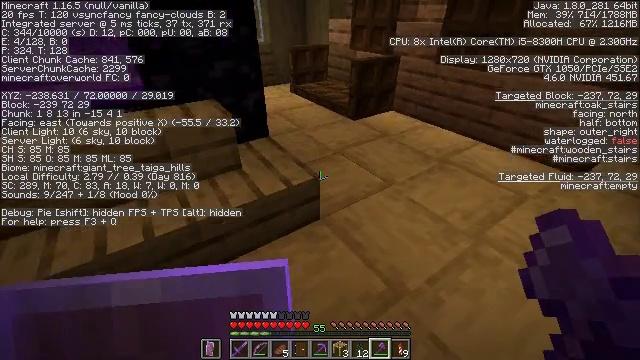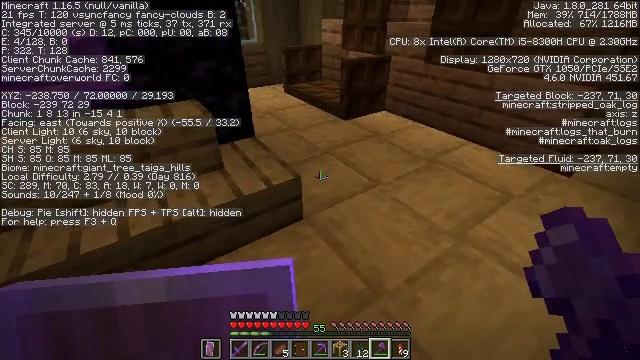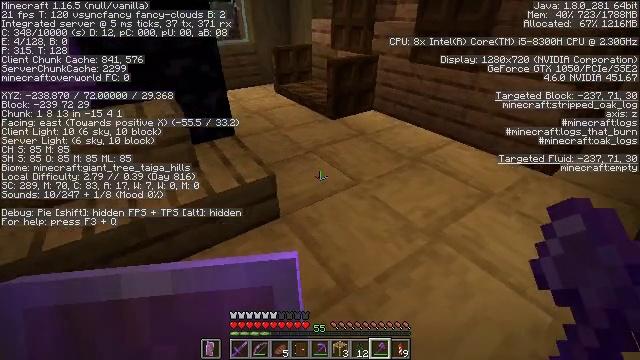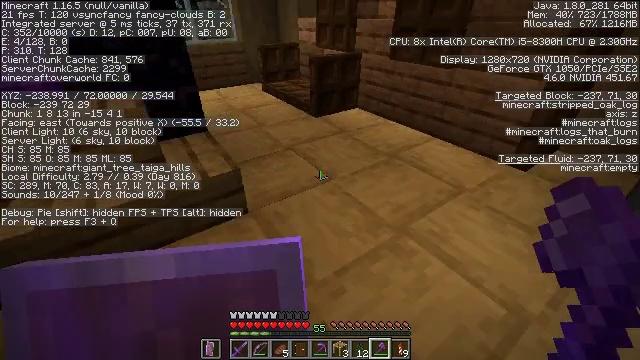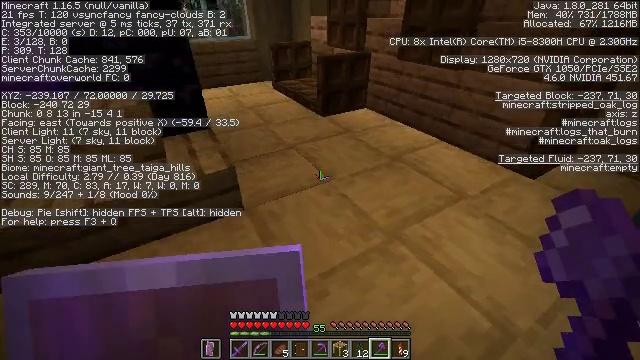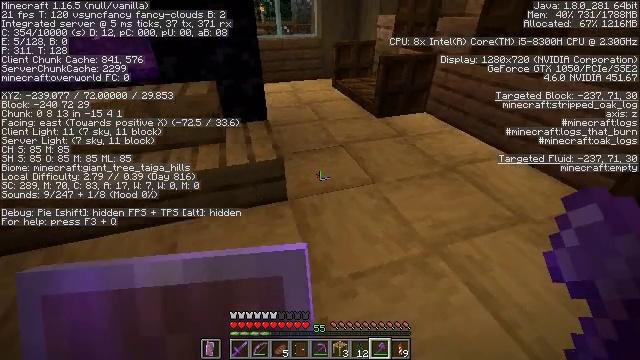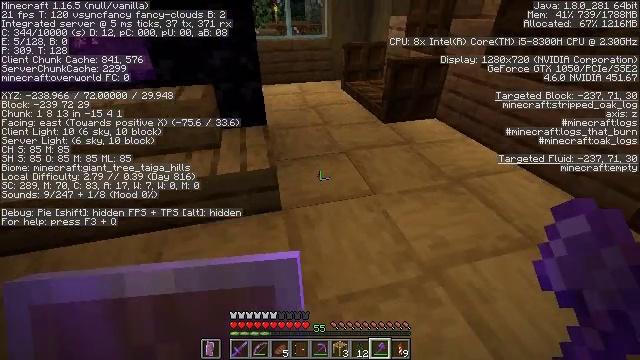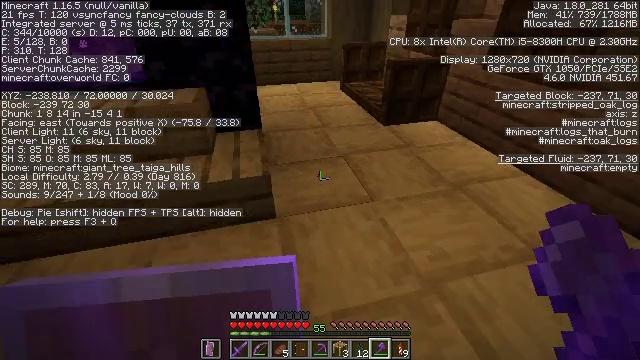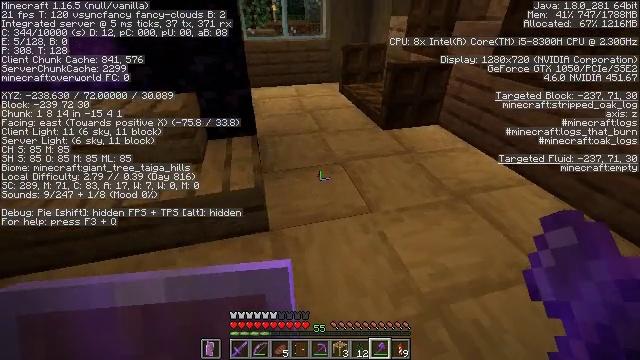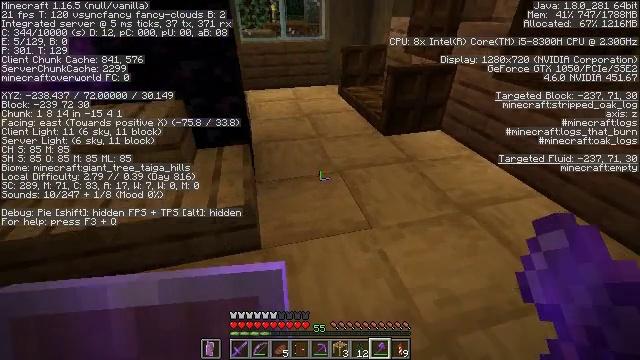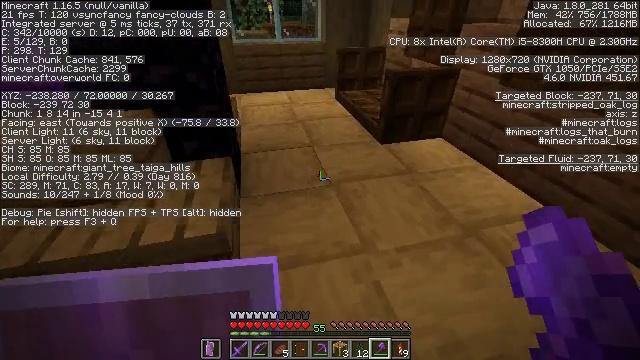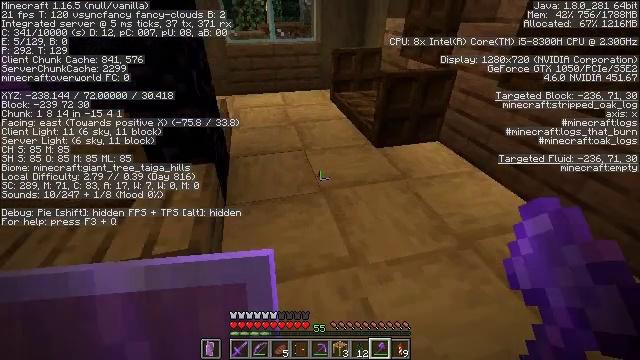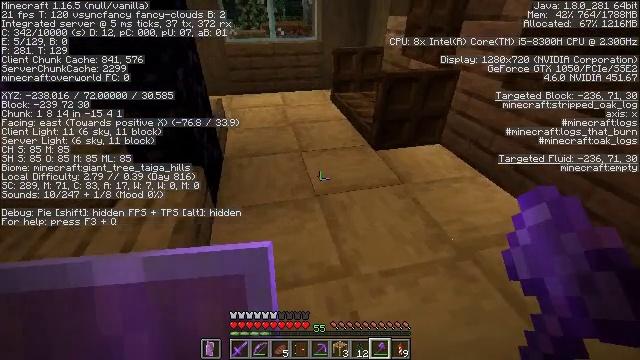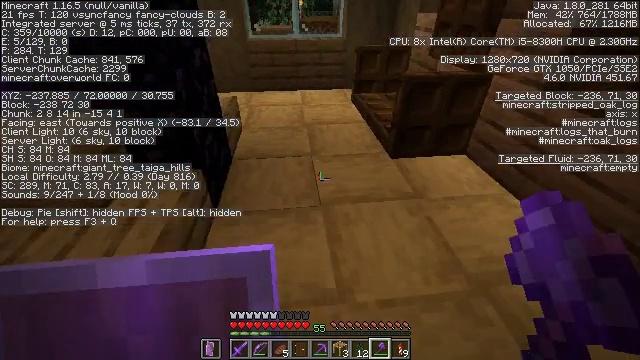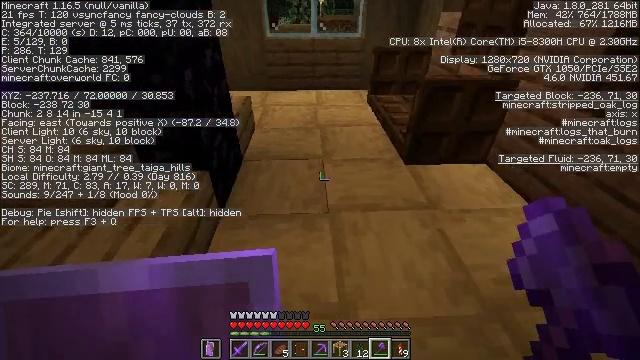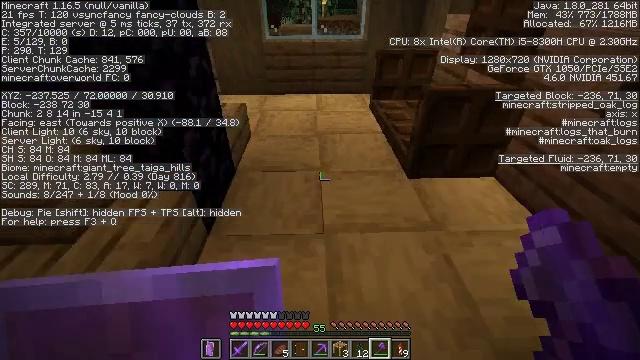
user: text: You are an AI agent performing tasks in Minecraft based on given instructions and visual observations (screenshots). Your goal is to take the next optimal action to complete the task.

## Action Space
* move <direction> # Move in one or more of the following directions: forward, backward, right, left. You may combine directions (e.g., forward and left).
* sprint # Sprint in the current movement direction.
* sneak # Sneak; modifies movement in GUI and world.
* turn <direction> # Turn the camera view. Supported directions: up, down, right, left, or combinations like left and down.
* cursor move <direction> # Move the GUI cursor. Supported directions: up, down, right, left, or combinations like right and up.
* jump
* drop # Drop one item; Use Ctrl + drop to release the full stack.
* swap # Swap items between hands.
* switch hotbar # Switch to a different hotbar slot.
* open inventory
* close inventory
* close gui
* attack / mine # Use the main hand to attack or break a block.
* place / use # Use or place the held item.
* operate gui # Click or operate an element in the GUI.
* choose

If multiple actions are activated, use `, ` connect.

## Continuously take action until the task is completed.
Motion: motion action
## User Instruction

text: drop netherite axe
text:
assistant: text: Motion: move right
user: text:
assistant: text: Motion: move right
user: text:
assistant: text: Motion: move right
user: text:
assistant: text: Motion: move right, turn left
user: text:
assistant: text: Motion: move forward, turn left
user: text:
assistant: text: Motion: move forward, turn left
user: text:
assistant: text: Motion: move forward
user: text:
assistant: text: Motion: move forward
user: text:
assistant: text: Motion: move forward
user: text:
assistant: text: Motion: move forward and move right
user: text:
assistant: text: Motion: move forward and move right
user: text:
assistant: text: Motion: move forward and move right, turn left
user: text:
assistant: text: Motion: move forward and move right, turn left
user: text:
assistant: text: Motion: move forward, turn left
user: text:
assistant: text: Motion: move forward
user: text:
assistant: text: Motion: move forward
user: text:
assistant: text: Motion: move forward
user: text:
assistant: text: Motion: move forward, turn left
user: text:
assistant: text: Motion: move forward, turn left
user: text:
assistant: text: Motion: move forward
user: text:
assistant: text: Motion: move forward
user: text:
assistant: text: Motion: move forward
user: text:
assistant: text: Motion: move forward and move right
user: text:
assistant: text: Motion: move forward and move right
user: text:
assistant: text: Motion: move forward and move right
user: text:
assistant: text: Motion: move forward and move right, turn left
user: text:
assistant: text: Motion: move forward, turn left
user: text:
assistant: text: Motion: move forward, turn left
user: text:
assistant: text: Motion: move forward, turn left
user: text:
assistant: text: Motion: move forward, turn left